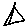
Label: triangle